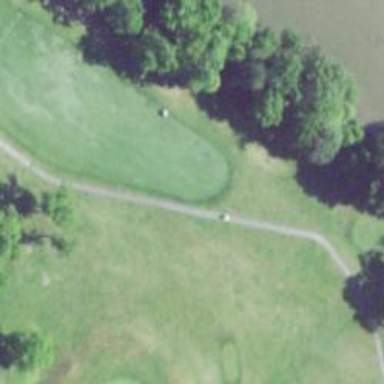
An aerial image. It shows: View of golf hole.